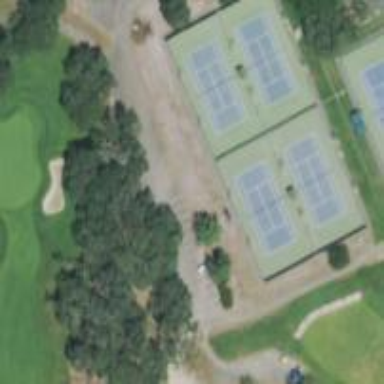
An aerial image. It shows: Tennis court.